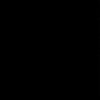
Label: dusty